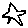
Label: star